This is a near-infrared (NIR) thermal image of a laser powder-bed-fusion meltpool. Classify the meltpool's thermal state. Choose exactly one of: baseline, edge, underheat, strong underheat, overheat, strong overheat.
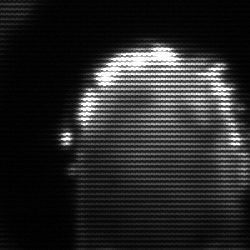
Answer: baseline